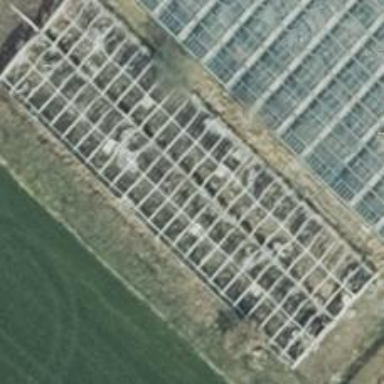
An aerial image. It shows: Greenhouse.